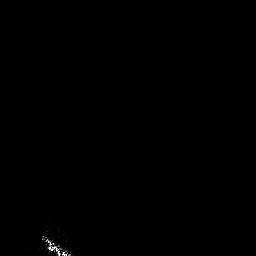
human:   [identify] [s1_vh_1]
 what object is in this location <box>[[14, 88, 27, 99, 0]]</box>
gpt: <ref>1 medium ship at the bottom left</ref>